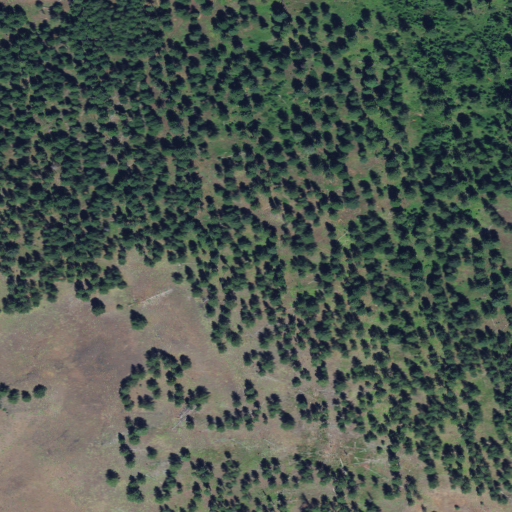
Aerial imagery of mountain in Oregon named Roberts Butte containing evergreen forest, grassland, and shrub